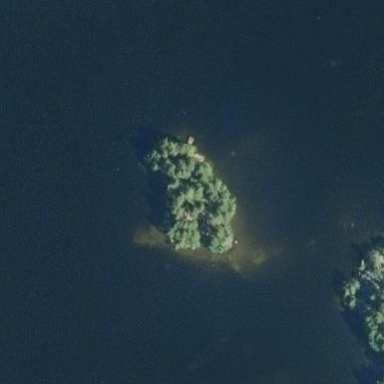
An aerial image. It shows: Island covered with woodland.